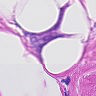
Metastatic tissue present: yes